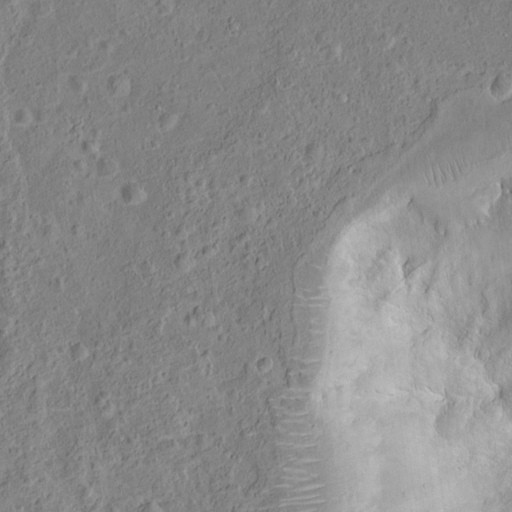
Classes present: Background, Cone